Question: When I run "mvn compile" on my Maven project, I get error messages like the following:
'''
[INFO] -------------------------------------------------------------
[ERROR] COMPILATION ERROR :
[INFO] -------------------------------------------------------------
[ERROR] /Users/rommelrico/Documents/GitHub/github.sandiego.edu/SeniorSurvey/src/main/java/edu/sandiego/custom/SeniorSurveyPortlet.java:[4,37] cannot find symbol
symbol : class Person
location: package com.sghe.luminis.person.entity
'''
I have a set of closed-source files that I installed as follows:
'''
mvn install:install-file -Dfile=aspectjrt.jar -DgroupId=some.group -DartifactId=aspectjrt -Dversion=1 -Dpackaging=jar
'''
And when I list the Maven dependencies, they appear to be fine (no errors):
'''
[INFO] ------------------------------------------------------------------------
[INFO] Building SeniorSurvey Portlet 0.0.1
[INFO] ------------------------------------------------------------------------
[INFO]
[INFO] --- maven-dependency-plugin:2.8:list (default-cli) @ SeniorSurveyPortlet ---
[INFO]
[INFO] The following files have been resolved:
[INFO] some.group:util-taglib:jar:1:compile
[INFO] some.group:sqljdbc4:jar:1:compile
[INFO] some.group:util-java:jar:1:compile
[INFO] some.group:luminis-security-base:jar:1:compile
[INFO] com.googlecode.json-simple:json-simple:jar:1.1:compile
[INFO] commons-logging:commons-logging:jar:1.1.1:compile
[INFO] some.group:luminis-security-policy:jar:1:compile
[INFO] log4j:log4j:jar:1.2.12:compile
[INFO] javax.servlet:jstl:jar:1.1.2:compile
[INFO] some.group:util-bridges:jar:1:compile
[INFO] some.group:aspectjrt:jar:1:compile
[INFO] some.group:luminis-session:jar:1:compile
[INFO] org.json:json:jar:20090211:compile
[INFO] some.group:luminis-dal:jar:1:compile
[INFO] taglibs:standard:jar:1.0.4:compile
[INFO] some.group:spring-2.5.5:jar:1:compile
[INFO] xml-apis:xml-apis:jar:1.0.b2:compile
[INFO] some.group:jasig-cas-client-core-3.1.3:jar:1:compile
[INFO] some.group:spring-security-cas-client-2.0.5.RELEASE:jar:1:compile
[INFO] some.group:spring-security-core-2.0.5.RELEASE-mod:jar:1:compile
[INFO] org.jsoup:jsoup:jar:1.7.2:compile
[INFO] some.group:luminis-person:jar:1:compile
[INFO] com.sun.jersey:jersey-client:jar:1.8:compile
[INFO] com.sun.jersey:jersey-core:jar:1.8:compile
[INFO] xalan:xalan:jar:2.6.0:compile
[INFO] some.group:luminis-util:jar:1:compile
[INFO] some.group:luminis-security-springweb:jar:1:compile
[INFO] org.apache.portals.pluto:pluto-taglib:jar:2.0.0:provided
[INFO] javax.servlet:servlet-api:jar:2.4:compile
[INFO] javax.portlet:portlet-api:jar:2.0:provided
[INFO]
[INFO] ------------------------------------------------------------------------
[INFO] BUILD SUCCESS
[INFO] ------------------------------------------------------------------------
[INFO] Total time: 1.177 s
[INFO] Finished at: 2014-09-24T12:02:59-08:00
[INFO] Final Memory: 8M/81M
[INFO] ------------------------------------------------------------------------
'''
My POM dependencies:
'''
<dependencies>
<dependency>
<groupId>javax.portlet</groupId>
<artifactId>portlet-api</artifactId>
<version>2.0</version>
<scope>provided</scope>
</dependency>
<dependency>
<groupId>javax.servlet</groupId>
<artifactId>jstl</artifactId>
<version>1.1.2</version>
</dependency>
<dependency>
<groupId>taglibs</groupId>
<artifactId>standard</artifactId>
<version>1.0.4</version>
</dependency>
<dependency>
<groupId>org.jsoup</groupId>
<artifactId>jsoup</artifactId>
<version>1.7.2</version>
</dependency>
<dependency>
<groupId>org.json</groupId>
<artifactId>json</artifactId>
<version>20090211</version>
</dependency>
<dependency>
<groupId>com.sun.jersey</groupId>
<artifactId>jersey-client</artifactId>
<version>1.8</version>
</dependency>
<dependency>
<groupId>com.googlecode.json-simple</groupId>
<artifactId>json-simple</artifactId>
<version>1.1</version>
</dependency>
<dependency>
<groupId>javax.servlet</groupId>
<artifactId>servlet-api</artifactId>
<version>2.4</version>
</dependency>
<dependency>
<groupId>log4j</groupId>
<artifactId>log4j</artifactId>
<version>1.2.12</version>
<scope>compile</scope>
</dependency>
<dependency>
<groupId>commons-logging</groupId>
<artifactId>commons-logging</artifactId>
<version>1.1.1</version>
</dependency>
<dependency>
<groupId>org.apache.portals.pluto</groupId>
<artifactId>pluto-taglib</artifactId>
<version>2.0.0</version>
<scope>provided</scope>
</dependency>
<dependency>
<groupId>some.group</groupId>
<artifactId>aspectjrt</artifactId>
<version>1</version>
<scope>compile</scope>
</dependency>
<dependency>
<groupId>some.group</groupId>
<artifactId>jasig-cas-client-core-3.1.3</artifactId>
<version>1</version>
<scope>compile</scope>
</dependency>
<dependency>
<groupId>some.group</groupId>
<artifactId>luminis-dal</artifactId>
<version>1</version>
<scope>compile</scope>
</dependency>
<dependency>
<groupId>some.group</groupId>
<artifactId>luminis-person</artifactId>
<version>1</version>
<scope>compile</scope>
</dependency>
<dependency>
<groupId>some.group</groupId>
<artifactId>luminis-security-base</artifactId>
<version>1</version>
<scope>compile</scope>
</dependency>
<dependency>
<groupId>some.group</groupId>
<artifactId>luminis-security-policy</artifactId>
<version>1</version>
<scope>compile</scope>
</dependency>
<dependency>
<groupId>some.group</groupId>
<artifactId>luminis-security-springweb</artifactId>
<version>1</version>
<scope>compile</scope>
</dependency>
<dependency>
<groupId>some.group</groupId>
<artifactId>luminis-session</artifactId>
<version>1</version>
<scope>compile</scope>
</dependency>
<dependency>
<groupId>some.group</groupId>
<artifactId>luminis-util</artifactId>
<version>1</version>
<scope>compile</scope>
</dependency>
<dependency>
<groupId>some.group</groupId>
<artifactId>spring-2.5.5</artifactId>
<version>1</version>
<scope>compile</scope>
</dependency>
<dependency>
<groupId>some.group</groupId>
<artifactId>spring-security-cas-client-2.0.5.RELEASE</artifactId>
<version>1</version>
<scope>compile</scope>
</dependency>
<dependency>
<groupId>some.group</groupId>
<artifactId>spring-security-core-2.0.5.RELEASE-mod</artifactId>
<version>1</version>
<scope>compile</scope>
</dependency>
<dependency>
<groupId>some.group</groupId>
<artifactId>sqljdbc4</artifactId>
<version>1</version>
<scope>compile</scope>
</dependency>
<dependency>
<groupId>some.group</groupId>
<artifactId>util-bridges</artifactId>
<version>1</version>
<scope>compile</scope>
</dependency>
<dependency>
<groupId>some.group</groupId>
<artifactId>util-java</artifactId>
<version>1</version>
<scope>compile</scope>
</dependency>
<dependency>
<groupId>some.group</groupId>
<artifactId>util-taglib</artifactId>
<version>1</version>
<scope>compile</scope>
</dependency>
</dependencies>
'''
And my IntelliJ settings:

In IntelliJ, my imports and code is not "red" meaning it can resolve it to the jar files. But when I run mvn compile it says "cannot find symbol". What's more frustrating is that if I do the same thing in Eclipse, it works fine, but in IntelliJ it doesn't. What is the problem? It's driving me crazy.
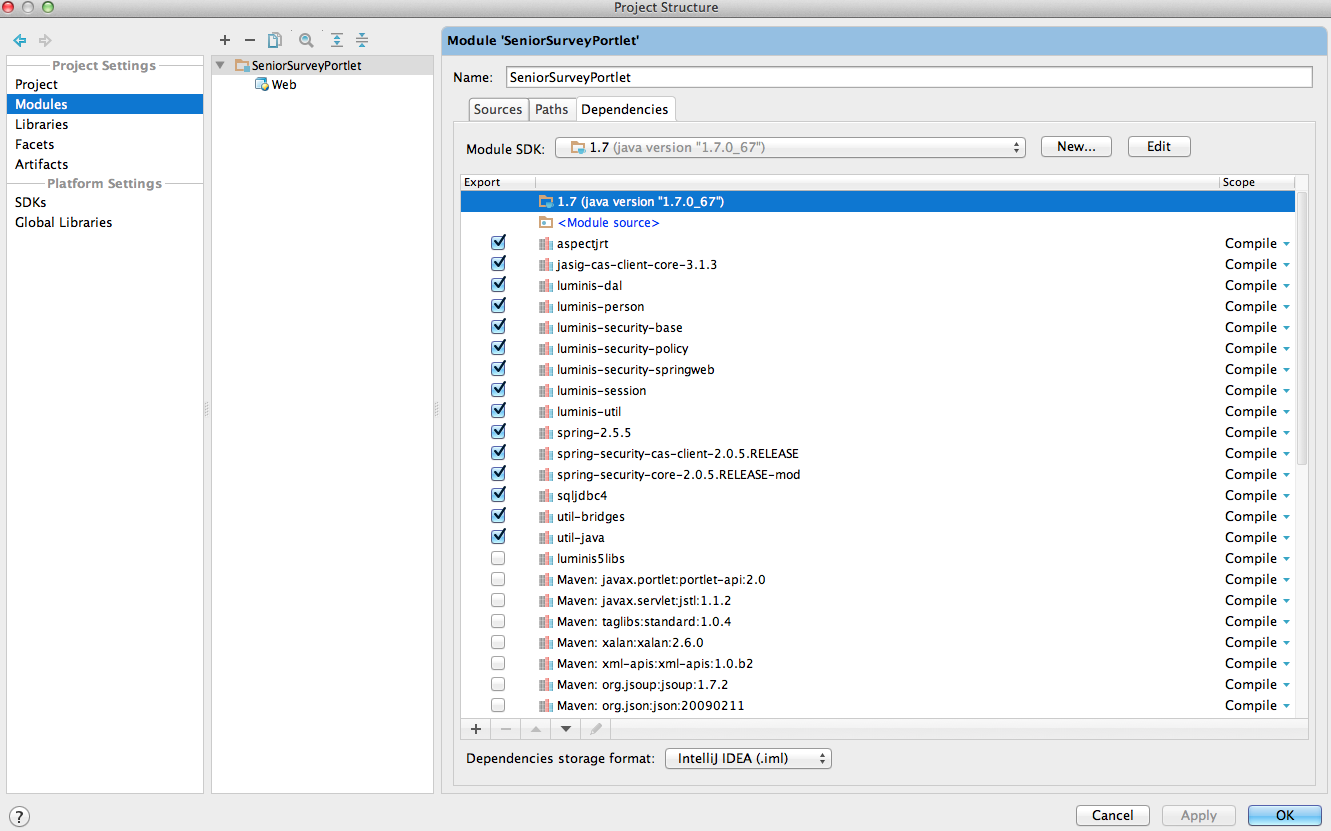
Answer: Hold CTRL and click on the person class on line 4 of SeniorSurveyPortlet.
You should see the file location in the IntelliJ window title.
The location should be an artifact in your local maven repo (i.e a directory named .m2).
The path contains the groupId, artifactId and version.
Ensure that the dependency is listed correctly in the pom.